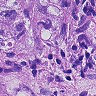
Metastatic tissue present: yes